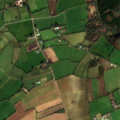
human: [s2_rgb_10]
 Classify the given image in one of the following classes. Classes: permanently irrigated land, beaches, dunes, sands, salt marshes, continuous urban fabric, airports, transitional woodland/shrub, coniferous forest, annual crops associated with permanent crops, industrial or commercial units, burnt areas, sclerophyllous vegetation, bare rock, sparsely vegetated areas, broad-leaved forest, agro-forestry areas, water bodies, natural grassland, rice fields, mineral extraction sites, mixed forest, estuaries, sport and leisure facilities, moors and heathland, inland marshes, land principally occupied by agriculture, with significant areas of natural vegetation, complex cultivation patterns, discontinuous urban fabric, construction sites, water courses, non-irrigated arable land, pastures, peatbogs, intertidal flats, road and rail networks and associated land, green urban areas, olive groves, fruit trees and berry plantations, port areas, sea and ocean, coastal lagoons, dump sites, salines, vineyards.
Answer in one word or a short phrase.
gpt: non-irrigated arable land, pastures, coniferous forest